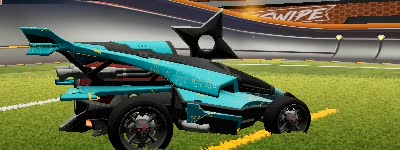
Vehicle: aftershock